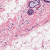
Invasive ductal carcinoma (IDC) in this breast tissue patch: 0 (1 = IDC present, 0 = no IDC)